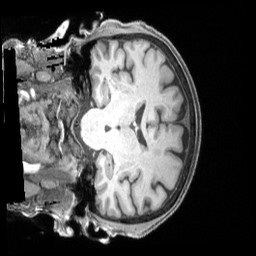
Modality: T1w
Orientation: coronal
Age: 69
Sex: female